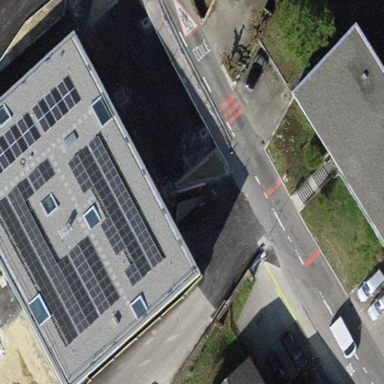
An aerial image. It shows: School building.